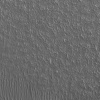
Atmospheric dust classification: not_dusty